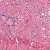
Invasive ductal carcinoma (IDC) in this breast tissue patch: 1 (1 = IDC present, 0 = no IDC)